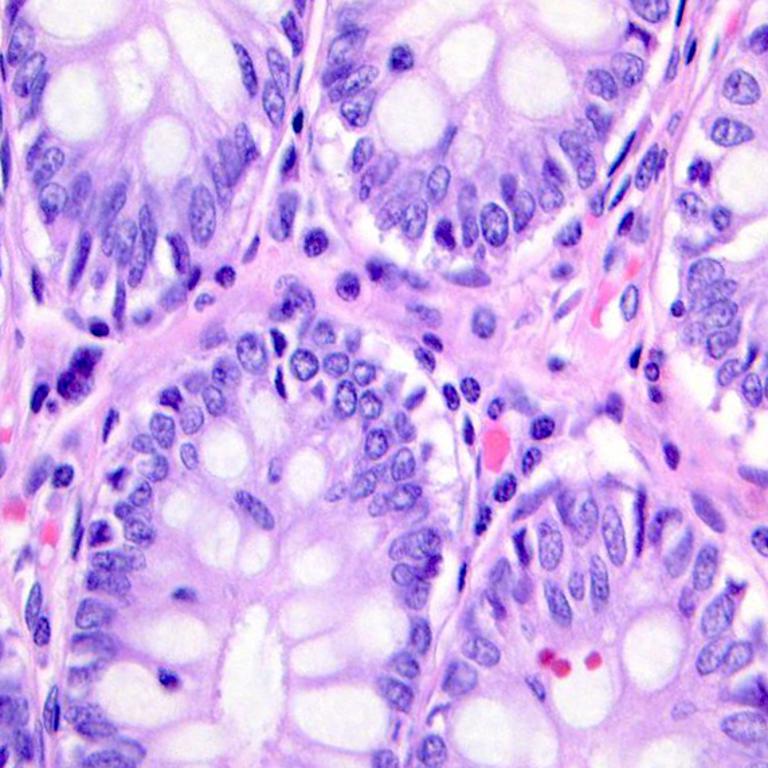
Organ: colon
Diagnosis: benign